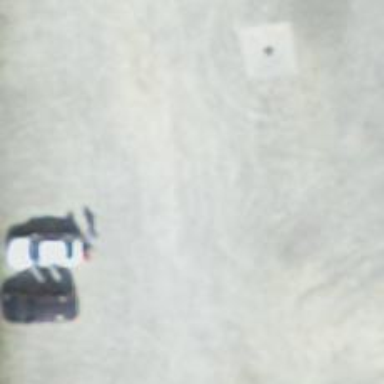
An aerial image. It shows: Parking area.